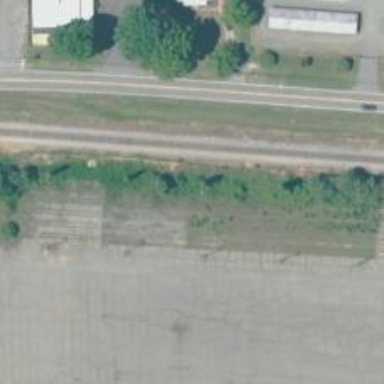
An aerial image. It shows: Abandoned railway spur.